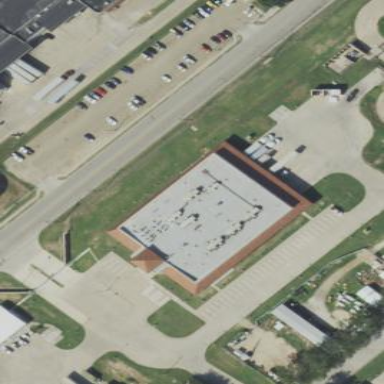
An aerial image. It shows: Commercial building.